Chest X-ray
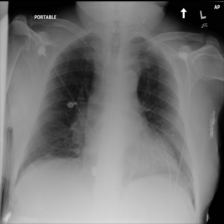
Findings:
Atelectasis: negative
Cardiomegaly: negative
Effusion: negative
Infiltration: negative
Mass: negative
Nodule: negative
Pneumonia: negative
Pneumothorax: negative
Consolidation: negative
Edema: negative
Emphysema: negative
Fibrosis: negative
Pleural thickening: negative
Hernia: negative